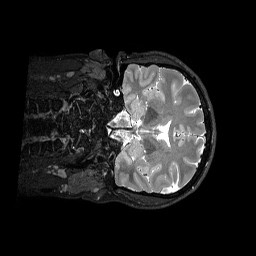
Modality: T2w
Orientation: coronal